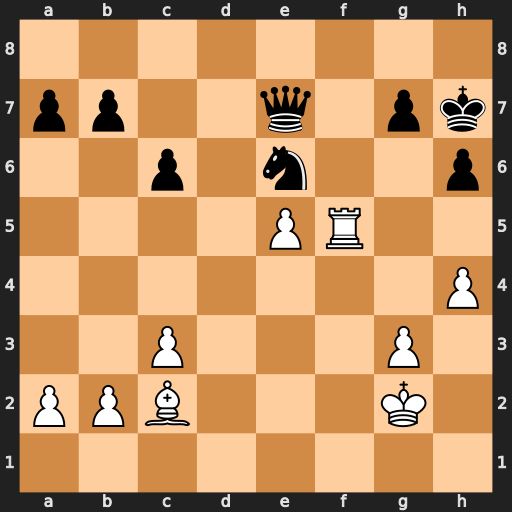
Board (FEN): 8/pp2q1pk/2p1n2p/4PR2/7P/2P3P1/PPB3K1/8
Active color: w
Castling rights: -
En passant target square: -
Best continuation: Rf7+ Kg8 Rxe7